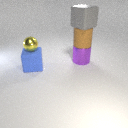
large purple metal cylinder behind large blue rubber cube